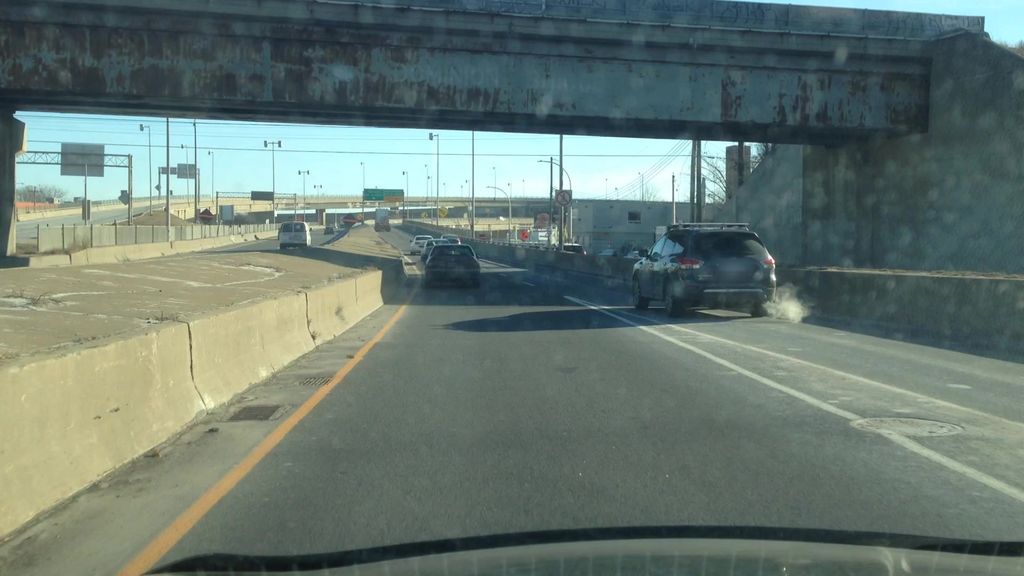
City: montreal